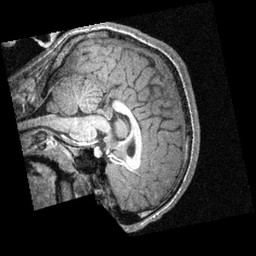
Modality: T1w
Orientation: sagittal